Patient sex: F
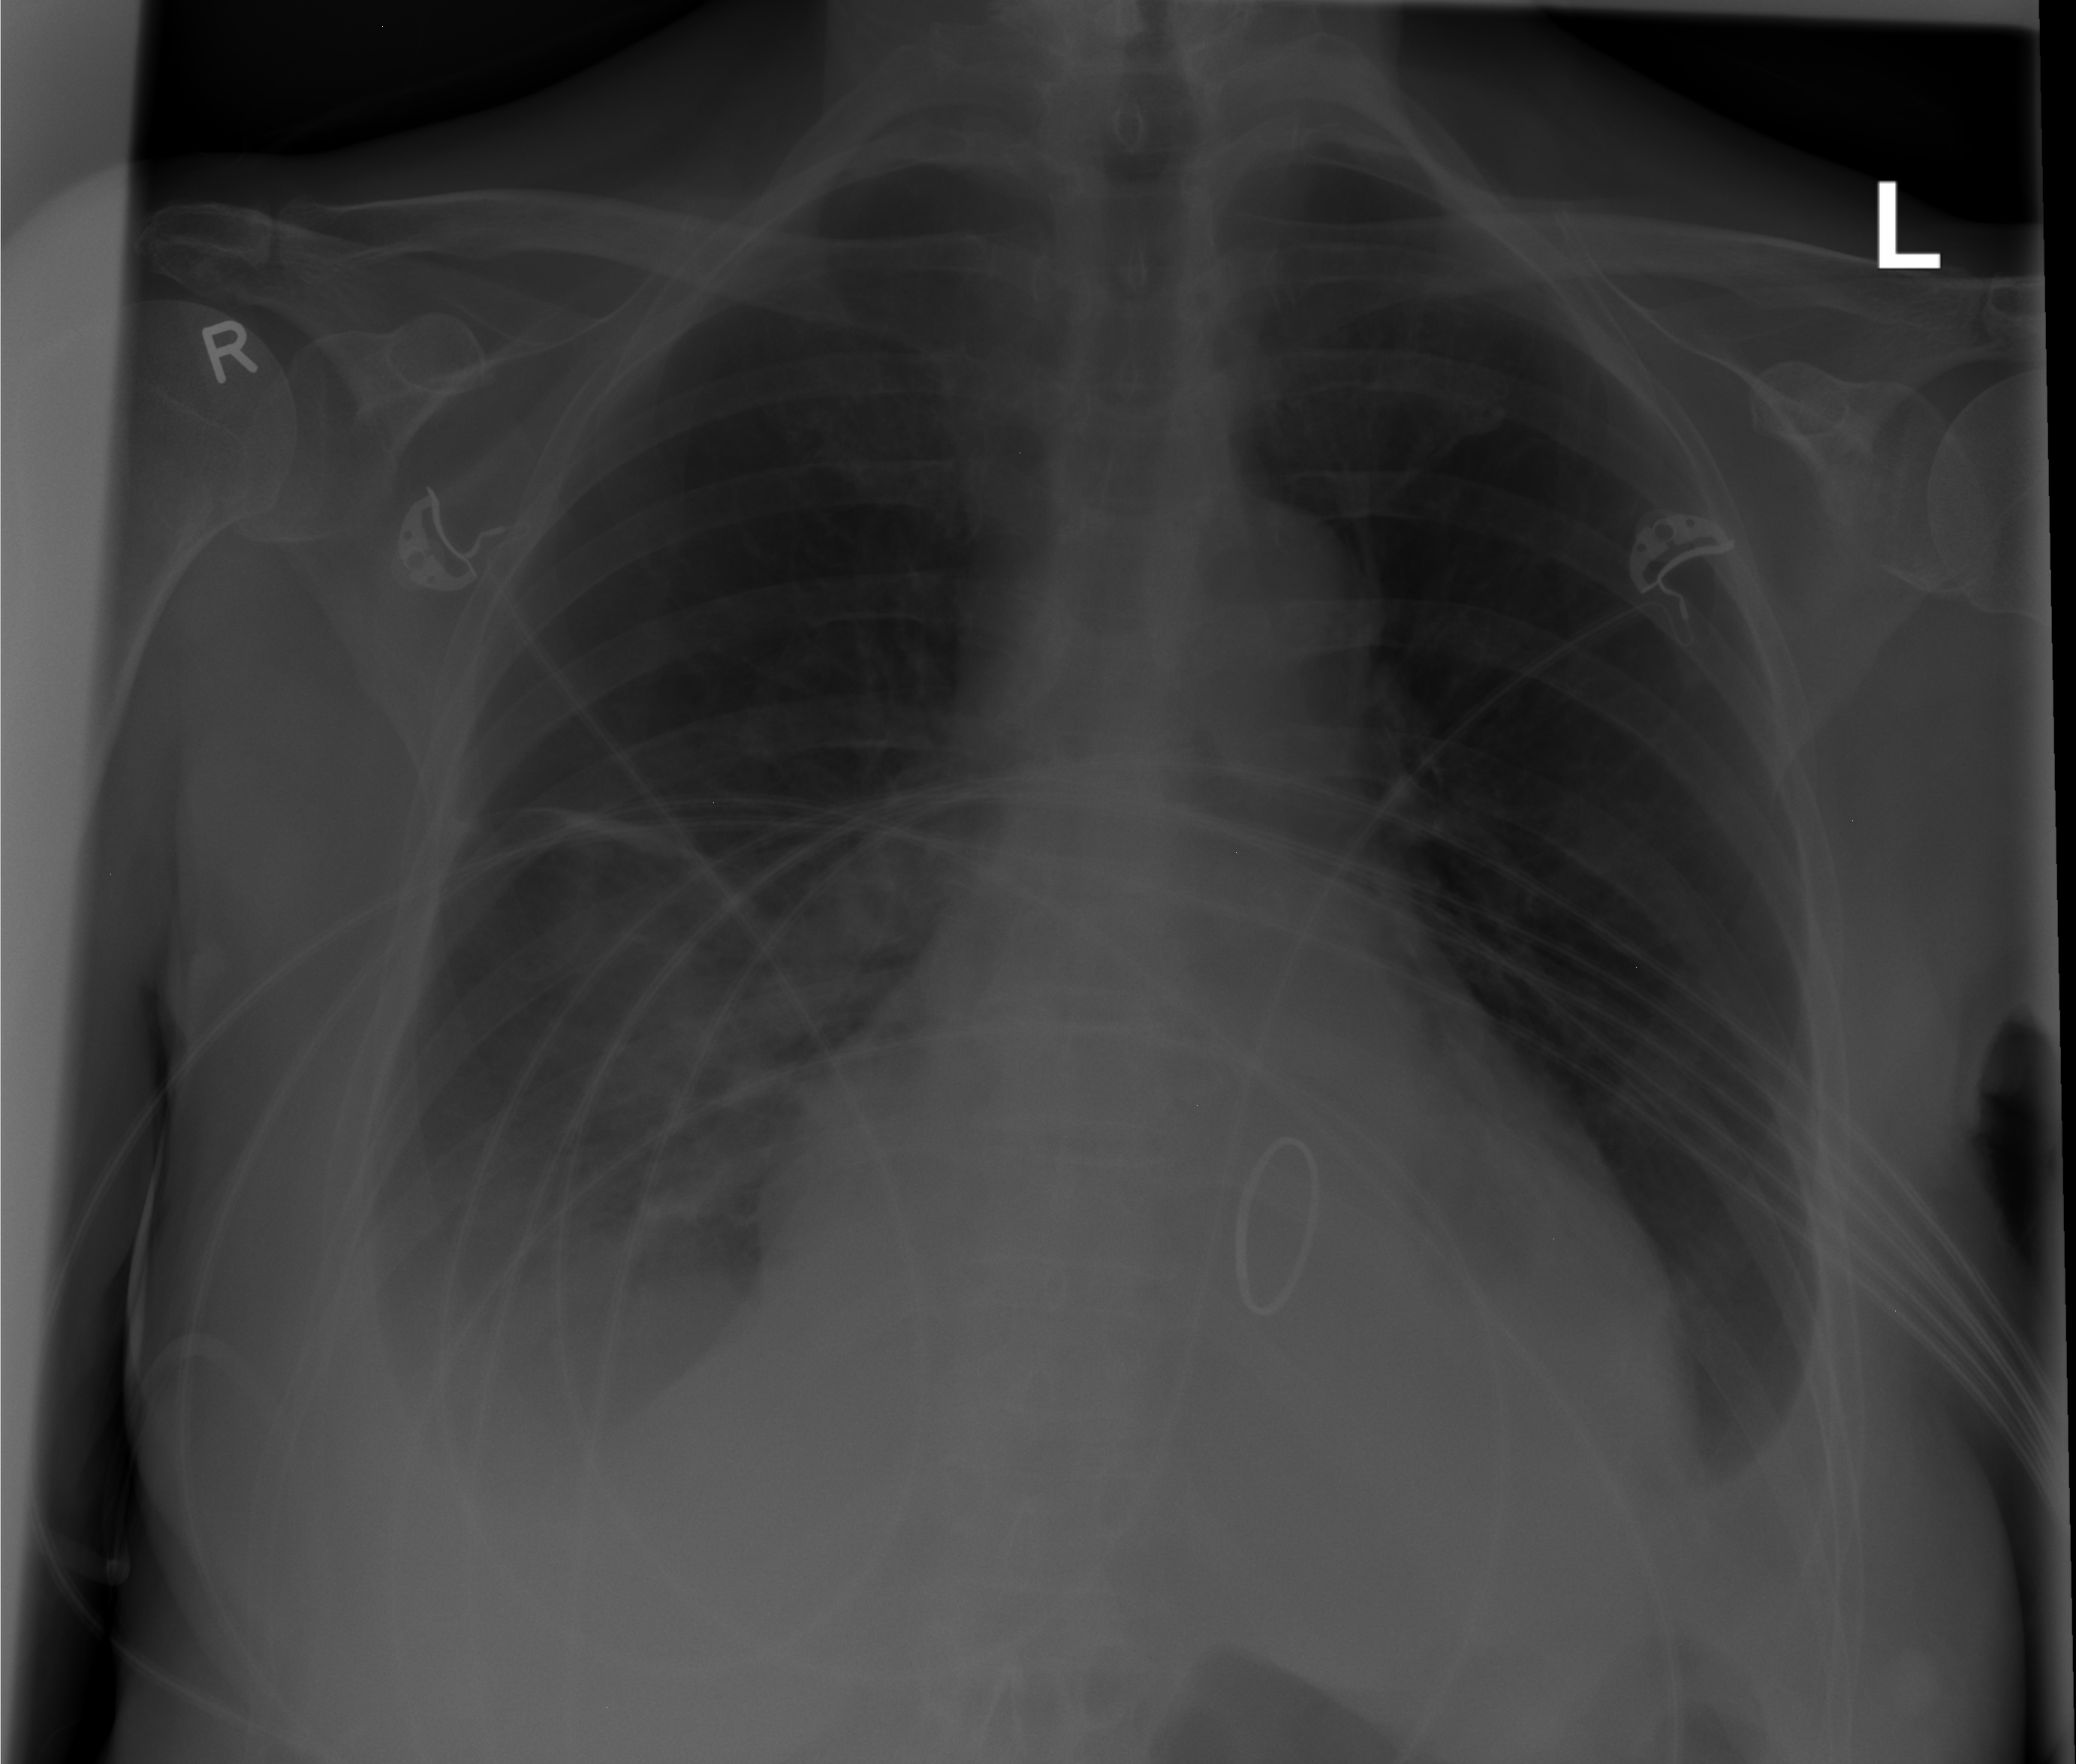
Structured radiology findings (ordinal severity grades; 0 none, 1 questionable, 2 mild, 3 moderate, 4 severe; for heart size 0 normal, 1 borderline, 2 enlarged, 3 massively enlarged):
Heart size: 2
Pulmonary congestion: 0
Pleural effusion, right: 3
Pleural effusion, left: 2
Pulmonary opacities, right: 0
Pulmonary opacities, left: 0
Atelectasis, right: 3
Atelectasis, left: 2